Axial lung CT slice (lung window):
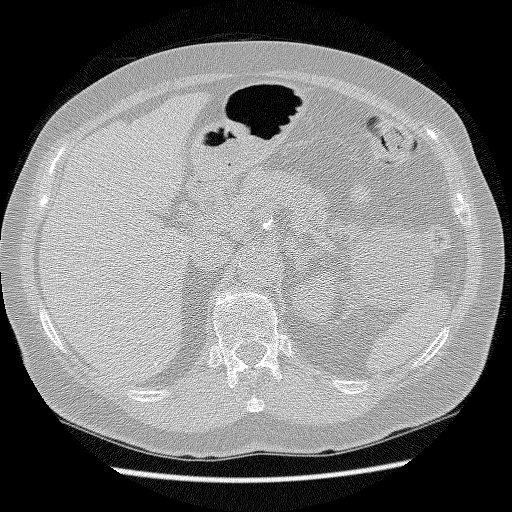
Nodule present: no